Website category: phone
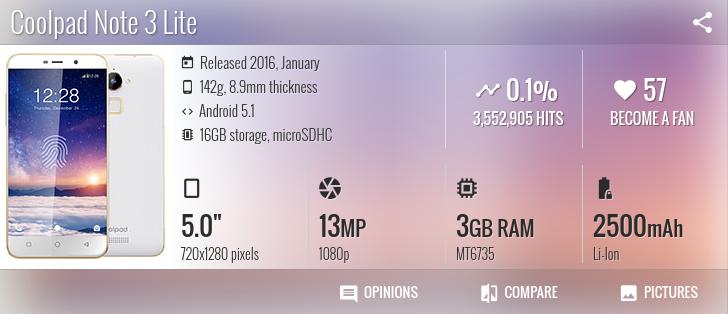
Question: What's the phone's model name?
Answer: Coolpad Note 3 Lite

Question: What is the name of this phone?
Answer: Coolpad Note 3 Lite

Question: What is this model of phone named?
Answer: Coolpad Note 3 Lite

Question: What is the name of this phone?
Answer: Coolpad Note 3 Lite

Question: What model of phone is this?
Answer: Coolpad Note 3 Lite

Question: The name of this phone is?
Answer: Coolpad Note 3 Lite

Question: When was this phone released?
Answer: Released 2016, January

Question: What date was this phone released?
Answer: Released 2016, January

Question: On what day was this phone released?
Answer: Released 2016, January

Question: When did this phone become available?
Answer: Released 2016, January

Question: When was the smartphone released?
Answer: Released 2016, January

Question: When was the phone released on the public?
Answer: Released 2016, January

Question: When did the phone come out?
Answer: Released 2016, January

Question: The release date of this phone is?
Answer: Released 2016, January

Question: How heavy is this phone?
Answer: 142g

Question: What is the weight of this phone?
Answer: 142g

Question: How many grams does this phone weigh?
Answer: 142g

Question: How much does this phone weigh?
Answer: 142g

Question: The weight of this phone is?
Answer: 142g

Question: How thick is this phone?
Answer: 8.9mm thickness

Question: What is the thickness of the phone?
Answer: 8.9mm thickness

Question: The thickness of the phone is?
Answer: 8.9mm thickness

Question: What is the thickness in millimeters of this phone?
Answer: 8.9mm thickness

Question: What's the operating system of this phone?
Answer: Android 5.1

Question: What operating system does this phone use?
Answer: Android 5.1

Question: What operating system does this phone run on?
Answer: Android 5.1

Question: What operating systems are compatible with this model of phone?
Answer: Android 5.1

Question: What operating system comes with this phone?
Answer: Android 5.1

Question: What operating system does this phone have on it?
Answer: Android 5.1

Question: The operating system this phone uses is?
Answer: Android 5.1

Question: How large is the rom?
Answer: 16GB storage

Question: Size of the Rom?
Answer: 16GB storage

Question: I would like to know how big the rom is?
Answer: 16GB storage

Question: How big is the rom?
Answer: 16GB storage

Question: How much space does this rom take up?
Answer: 16GB storage

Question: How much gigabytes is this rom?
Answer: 16GB storage

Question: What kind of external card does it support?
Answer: microSDHC

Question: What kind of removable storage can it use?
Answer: microSDHC

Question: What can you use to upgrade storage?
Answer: microSDHC

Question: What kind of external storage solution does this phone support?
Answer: microSDHC

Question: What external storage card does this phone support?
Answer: microSDHC

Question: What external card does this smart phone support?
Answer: microSDHC

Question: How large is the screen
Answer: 5.0"

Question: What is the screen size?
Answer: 5.0"

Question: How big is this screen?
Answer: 5.0"

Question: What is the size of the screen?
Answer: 5.0"

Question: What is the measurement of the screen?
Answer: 5.0"

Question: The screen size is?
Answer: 5.0"

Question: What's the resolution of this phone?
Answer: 720x1280 pixels

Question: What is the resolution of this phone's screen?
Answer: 720x1280 pixels

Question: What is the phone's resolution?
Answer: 720x1280 pixels

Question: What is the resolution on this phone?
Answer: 720x1280 pixels

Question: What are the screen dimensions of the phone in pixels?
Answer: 720x1280 pixels

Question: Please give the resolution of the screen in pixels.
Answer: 720x1280 pixels

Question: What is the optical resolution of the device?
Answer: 720x1280 pixels

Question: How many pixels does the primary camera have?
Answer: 13 MP

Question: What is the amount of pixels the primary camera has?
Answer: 13 MP

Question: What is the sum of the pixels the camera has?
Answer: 13 MP

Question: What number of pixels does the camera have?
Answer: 13 MP

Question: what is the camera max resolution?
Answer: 13 MP

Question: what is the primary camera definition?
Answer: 13 MP

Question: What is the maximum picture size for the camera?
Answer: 13 MP

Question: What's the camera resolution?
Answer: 1080p

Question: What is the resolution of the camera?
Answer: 1080p